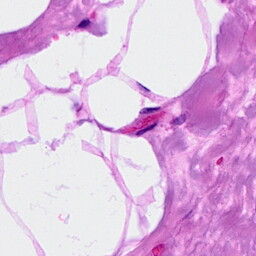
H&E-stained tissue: Breast